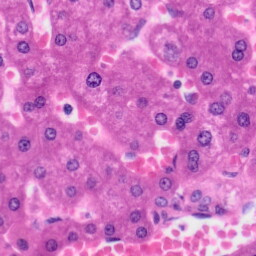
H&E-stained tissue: Liver